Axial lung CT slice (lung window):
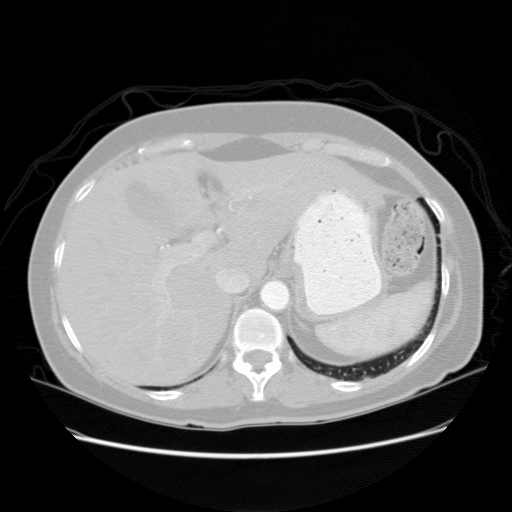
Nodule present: no